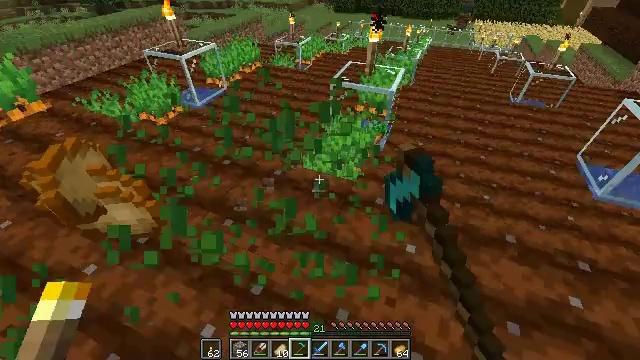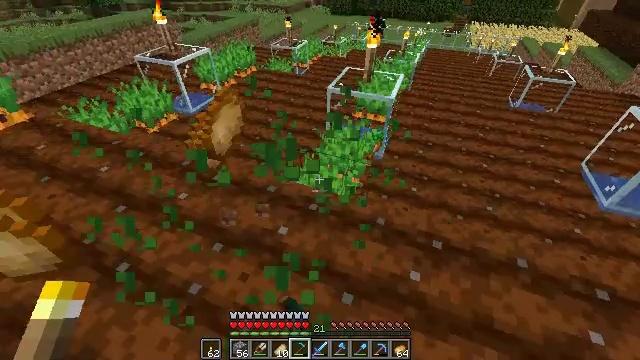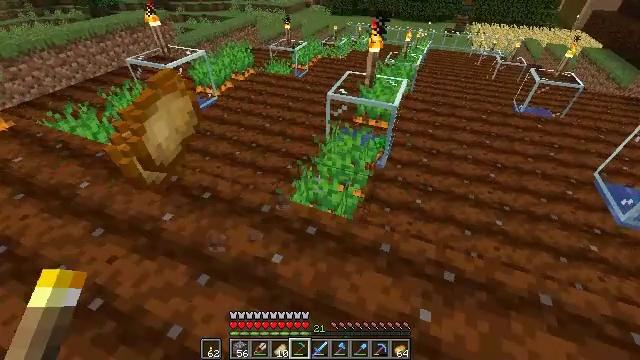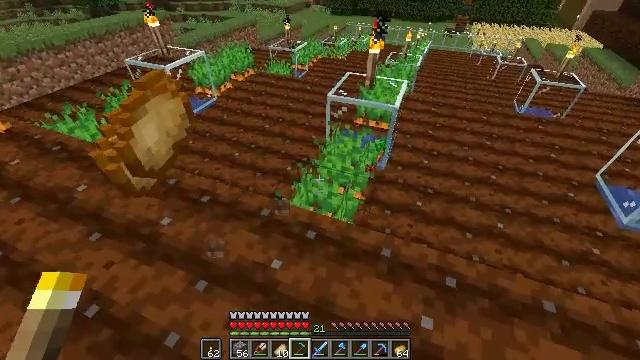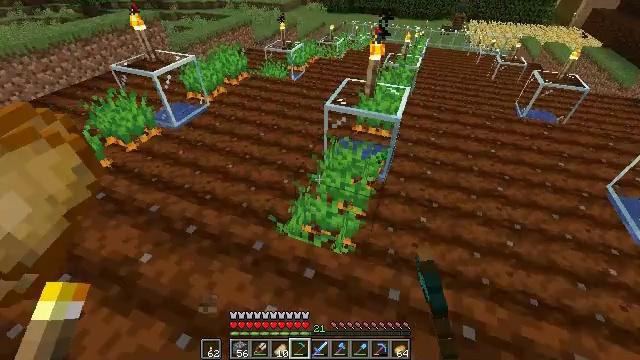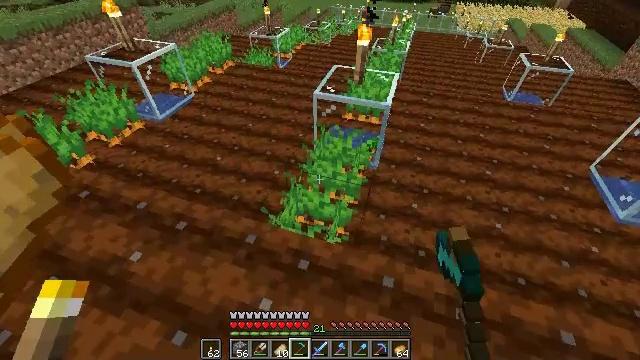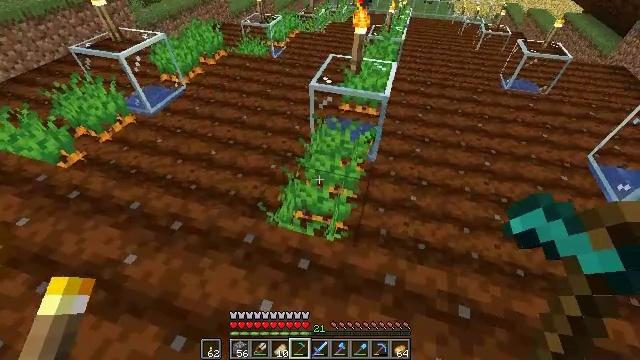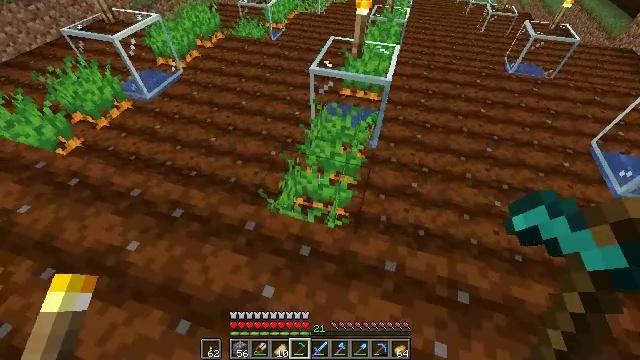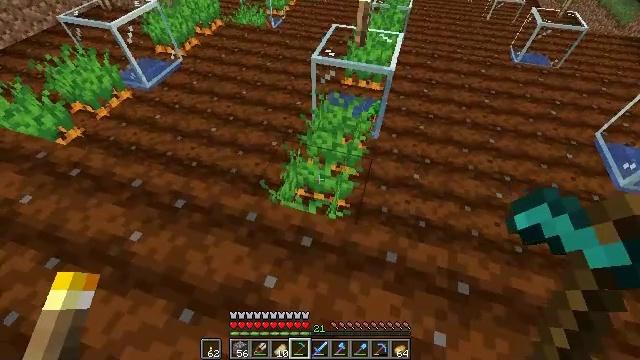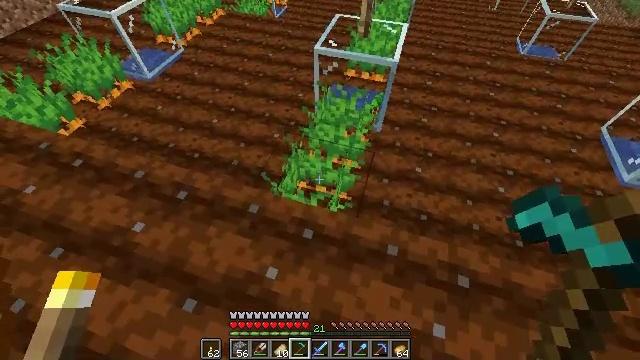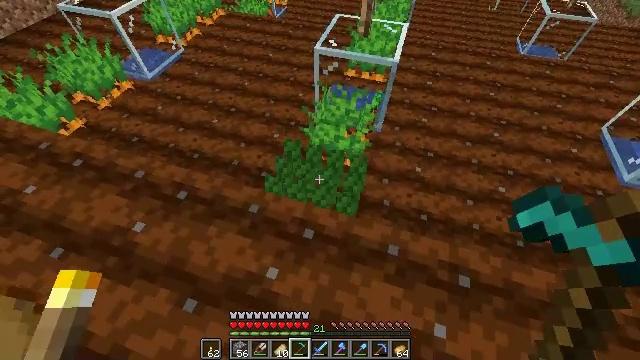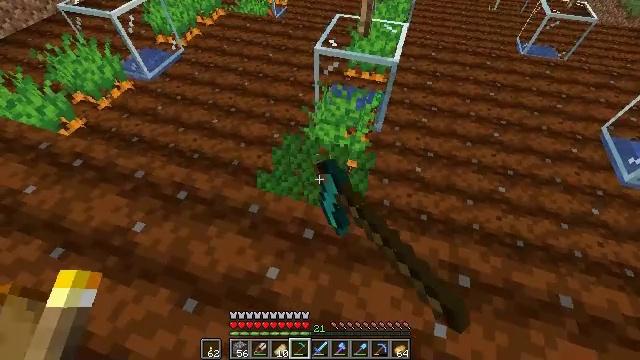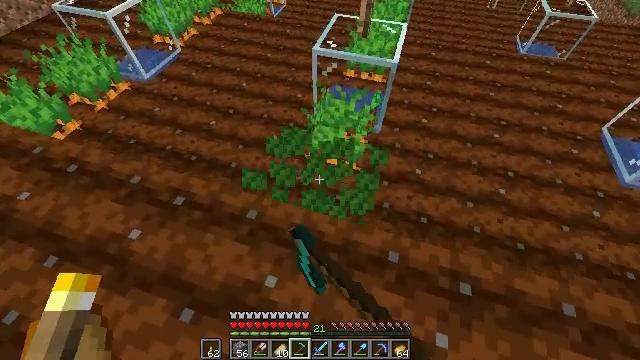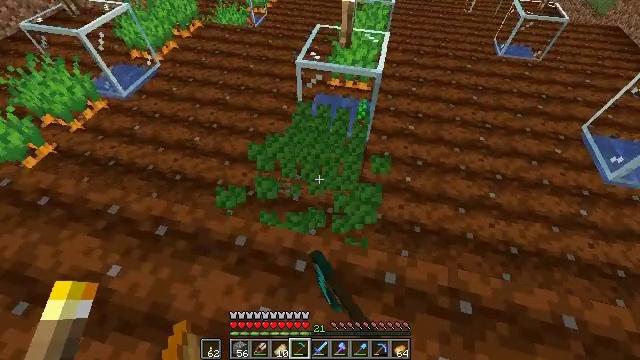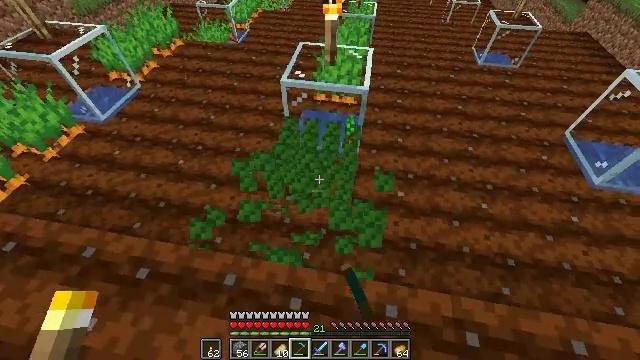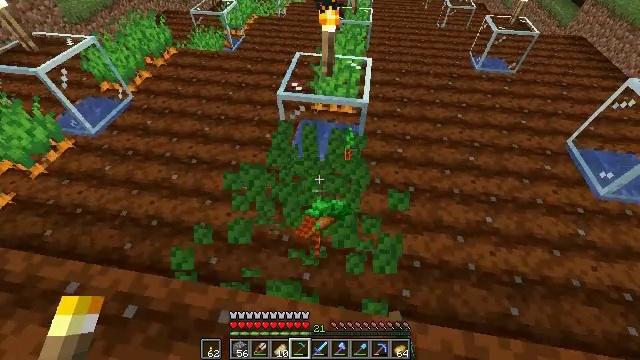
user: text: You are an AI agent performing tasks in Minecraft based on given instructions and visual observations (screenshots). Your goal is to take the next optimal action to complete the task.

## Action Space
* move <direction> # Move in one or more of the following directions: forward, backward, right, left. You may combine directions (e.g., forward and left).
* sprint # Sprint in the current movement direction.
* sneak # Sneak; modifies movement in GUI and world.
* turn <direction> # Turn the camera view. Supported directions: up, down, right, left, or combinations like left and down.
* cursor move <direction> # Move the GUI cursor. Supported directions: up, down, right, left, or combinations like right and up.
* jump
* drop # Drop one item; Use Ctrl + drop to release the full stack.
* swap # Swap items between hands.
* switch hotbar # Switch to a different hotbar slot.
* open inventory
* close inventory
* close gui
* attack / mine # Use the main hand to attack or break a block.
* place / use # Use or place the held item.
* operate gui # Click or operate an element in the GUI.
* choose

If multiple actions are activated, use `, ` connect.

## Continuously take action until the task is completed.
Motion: motion action
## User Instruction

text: Harvest carrots from the farmland.
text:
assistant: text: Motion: move forward
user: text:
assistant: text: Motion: move forward
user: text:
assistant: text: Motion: move forward
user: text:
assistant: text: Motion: no_op
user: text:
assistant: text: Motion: turn right and down
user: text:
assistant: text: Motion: turn right and down
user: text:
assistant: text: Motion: turn down
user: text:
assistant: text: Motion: turn down
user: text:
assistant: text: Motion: turn down
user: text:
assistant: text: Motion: attack / mine
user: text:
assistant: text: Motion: attack / mine
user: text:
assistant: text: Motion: move forward, attack / mine
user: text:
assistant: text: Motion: move forward, turn right and up, attack / mine
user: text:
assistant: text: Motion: move forward, turn right and up
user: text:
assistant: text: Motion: move forward
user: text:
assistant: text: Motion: move forward
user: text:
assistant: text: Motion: move forward
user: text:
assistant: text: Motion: no_op
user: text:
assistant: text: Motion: attack / mine
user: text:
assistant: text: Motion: attack / mine
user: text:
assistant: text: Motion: attack / mine
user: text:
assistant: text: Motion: no_op
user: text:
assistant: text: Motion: turn right
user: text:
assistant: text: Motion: turn right
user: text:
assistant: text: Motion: move forward, turn right
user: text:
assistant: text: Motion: move forward, turn right
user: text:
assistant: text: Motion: move forward
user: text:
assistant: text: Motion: move forward
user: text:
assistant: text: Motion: move forward
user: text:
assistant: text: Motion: move forward